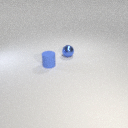
small blue rubber cylinder in front of small blue metal sphere